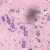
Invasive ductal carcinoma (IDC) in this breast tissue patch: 1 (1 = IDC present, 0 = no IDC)